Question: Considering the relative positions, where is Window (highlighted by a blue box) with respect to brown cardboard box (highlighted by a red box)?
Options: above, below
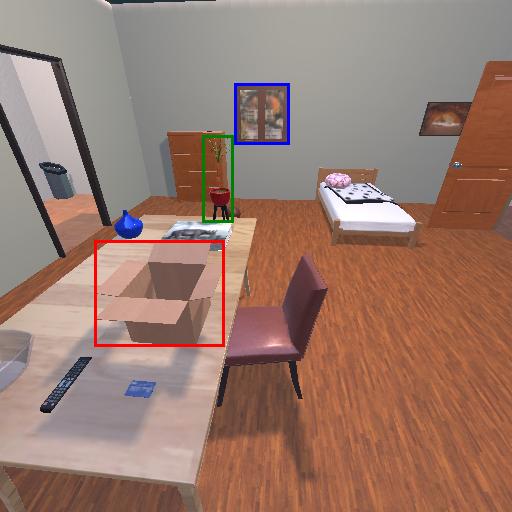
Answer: above